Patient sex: F
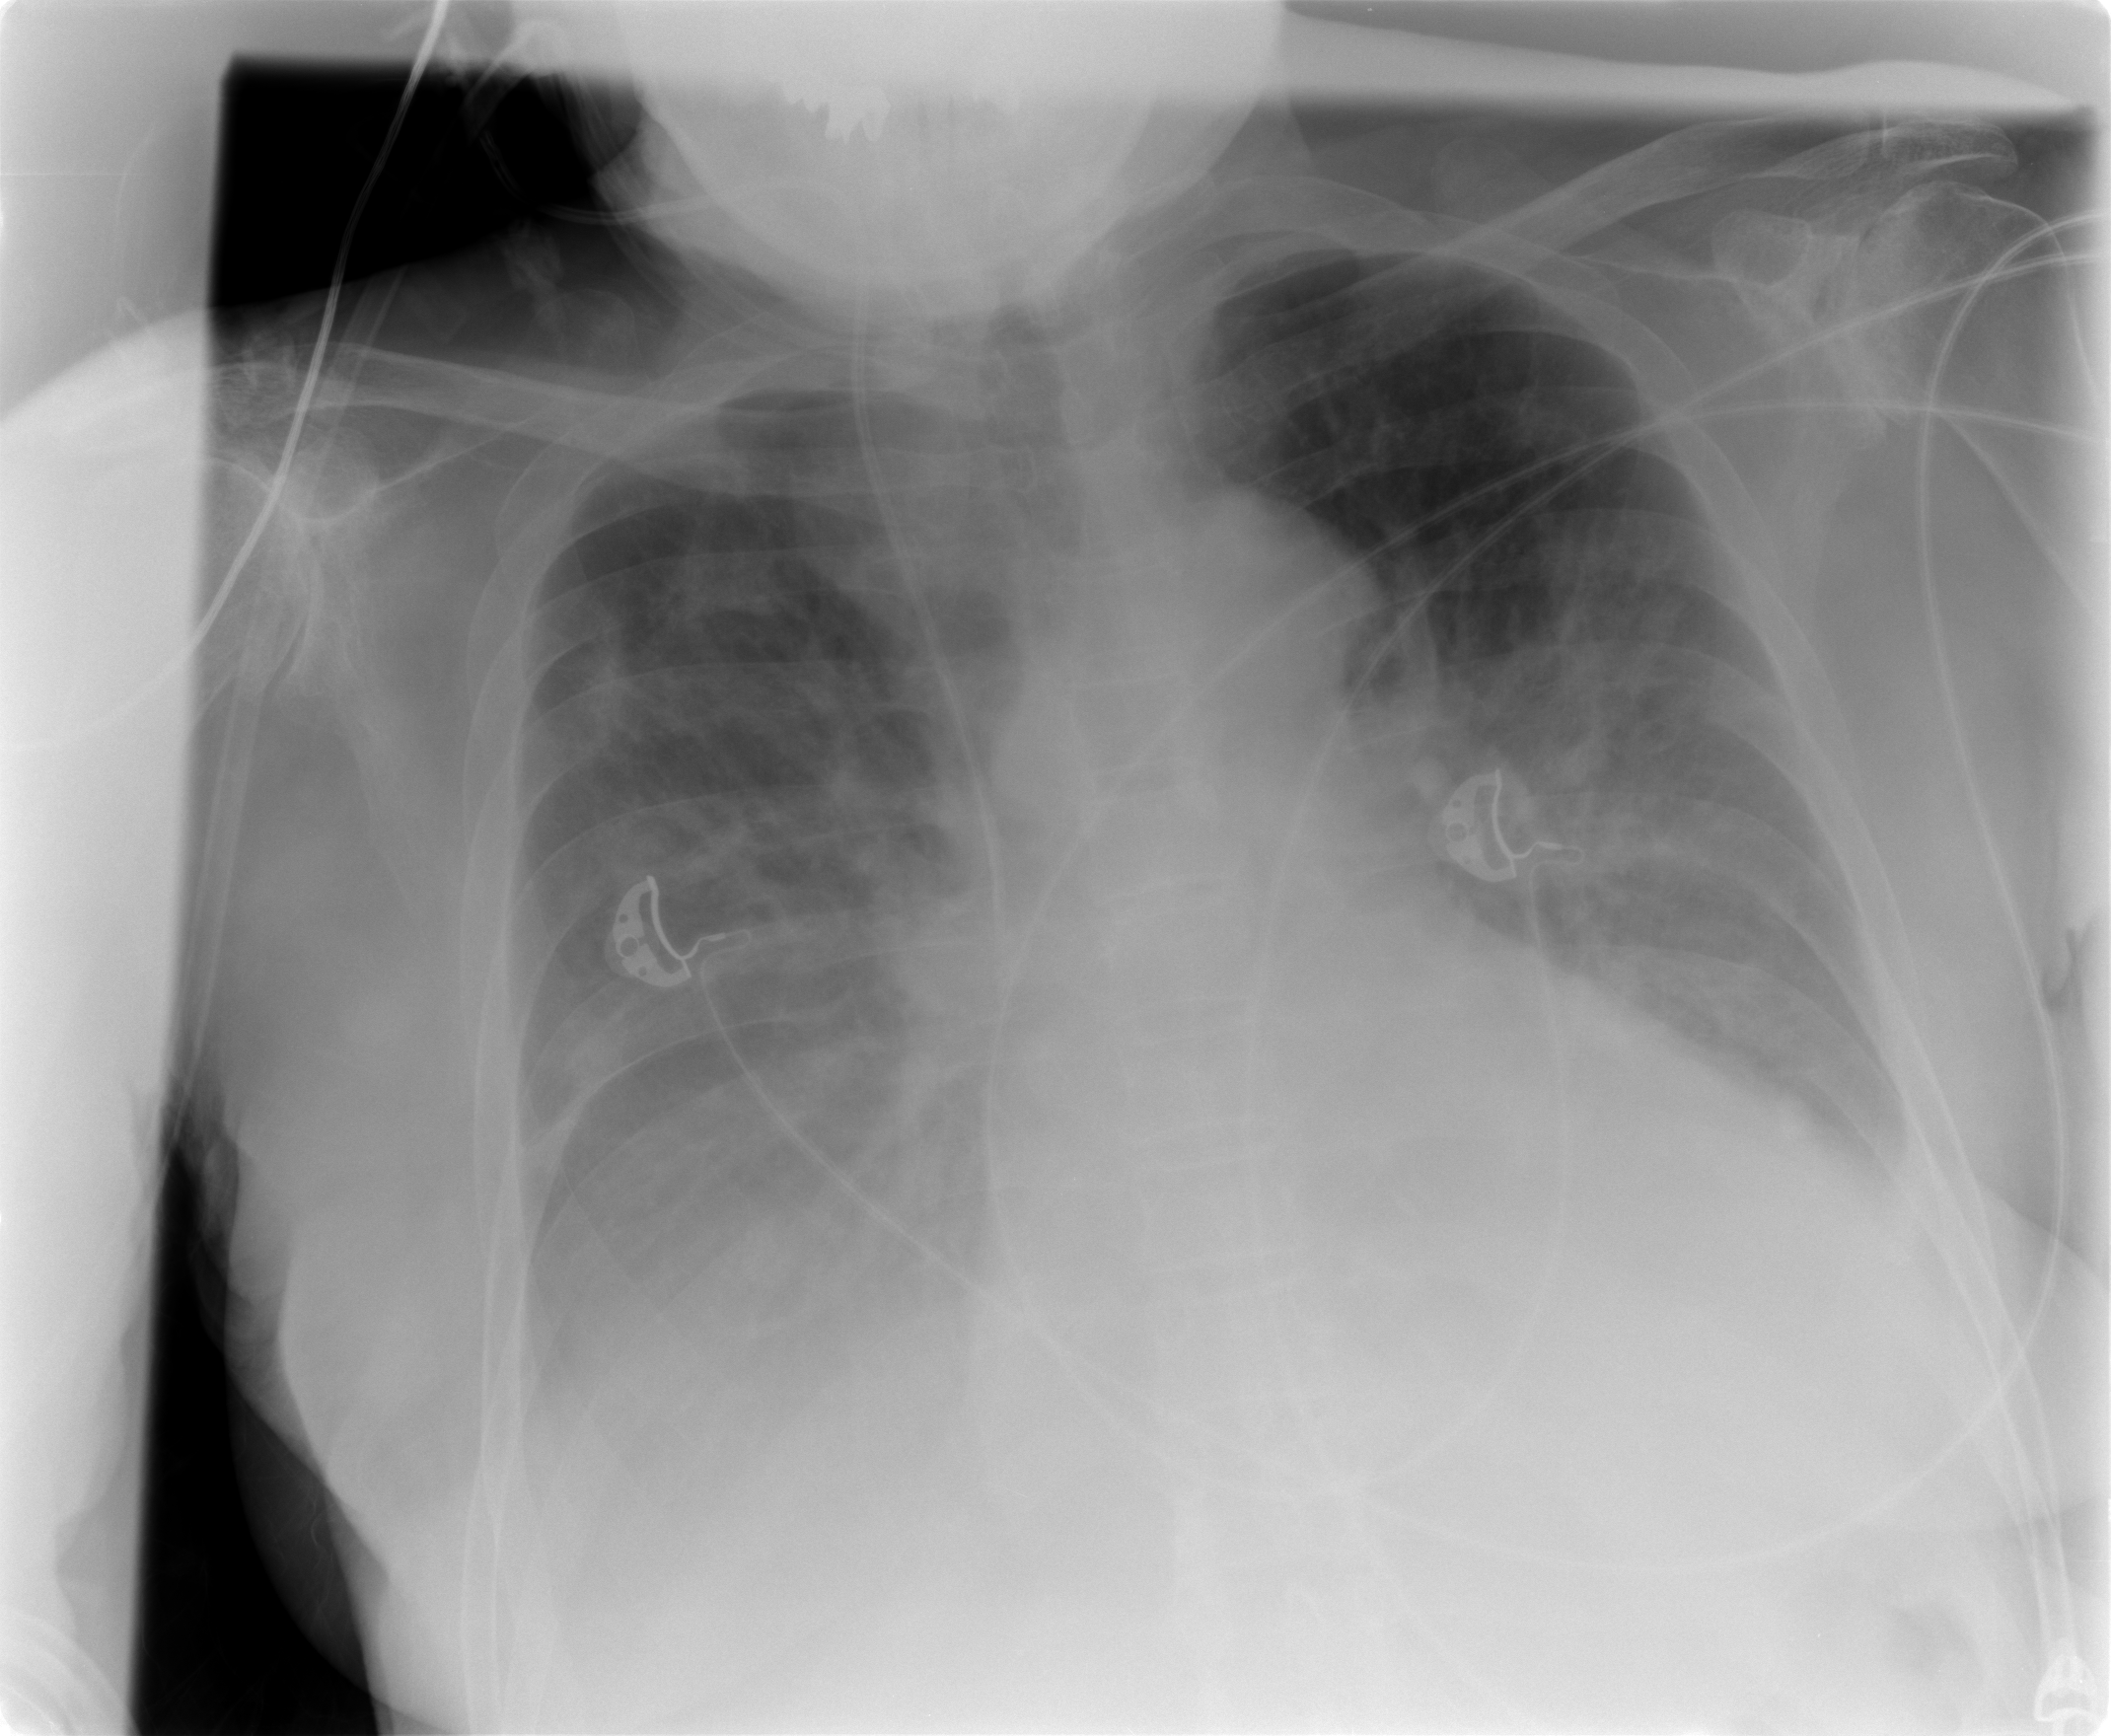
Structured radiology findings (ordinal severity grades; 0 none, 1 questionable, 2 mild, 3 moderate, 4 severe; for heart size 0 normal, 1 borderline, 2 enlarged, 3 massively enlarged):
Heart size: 2
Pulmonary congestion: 2
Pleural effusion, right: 3
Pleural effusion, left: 3
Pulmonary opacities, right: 3
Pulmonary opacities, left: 3
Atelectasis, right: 2
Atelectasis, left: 2